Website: bh-photo
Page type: cross-sells
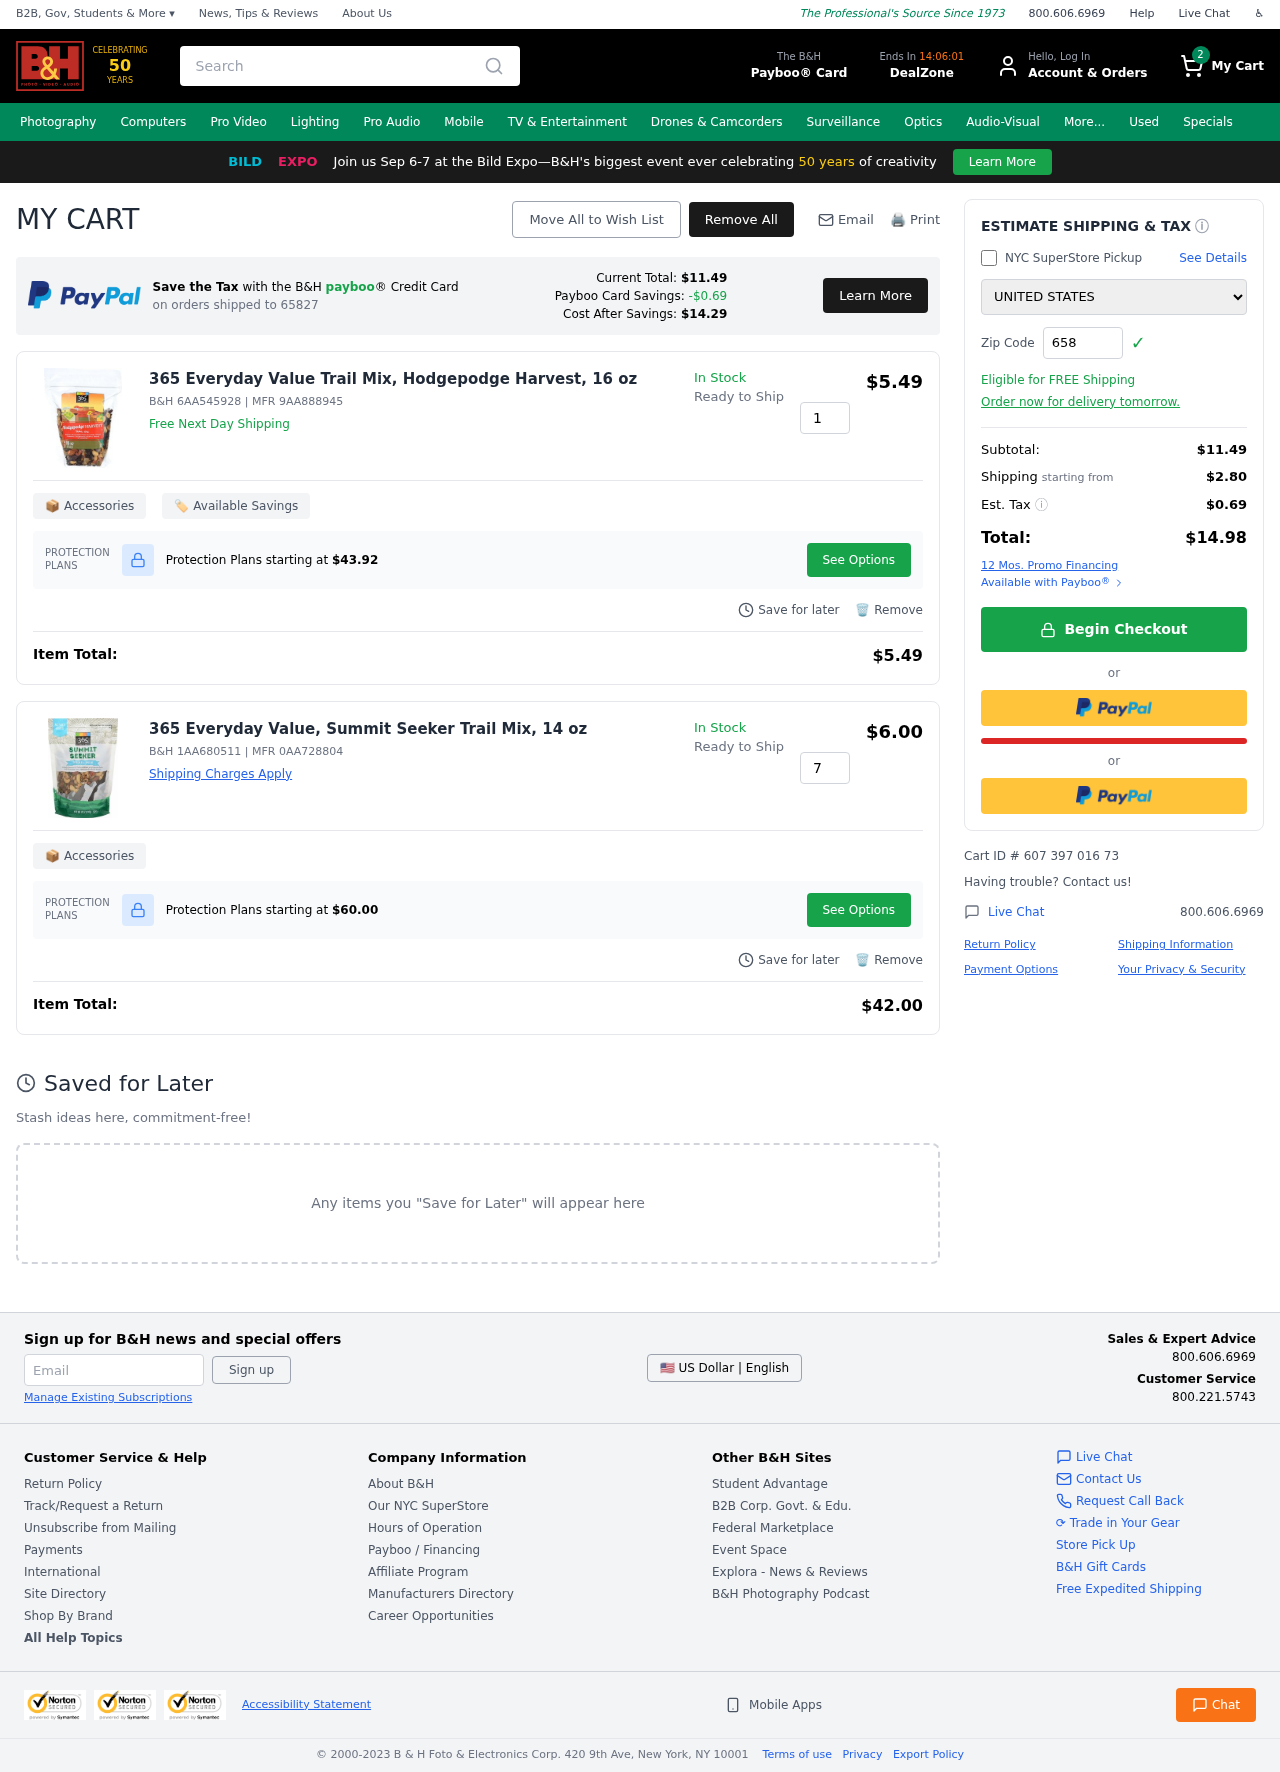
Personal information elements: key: PII_COUNTRY
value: United States
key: PII_POSTCODE
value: on orders shipped to 65827
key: PII_POSTCODE2
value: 65827
Product elements: key: PRODUCT1_NAME
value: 365 Everyday Value Trail Mix, Hodgepodge Harvest, 16 oz
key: PRODUCT1_PRICE
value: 5.49
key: PRODUCT1_QUANTITY
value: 1
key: PRODUCT2_NAME
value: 365 Everyday Value, Summit Seeker Trail Mix, 14 oz
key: PRODUCT2_PRICE
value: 6
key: PRODUCT2_QUANTITY
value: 7
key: PRODUCT1_SKU
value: B&H 6AA545928
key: PRODUCT1_MFR
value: MFR 9AA888945
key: PRODUCT1_PROTECTION_PRICE
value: $43.92
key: PRODUCT1_ITEM_TOTAL
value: $5.49
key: PRODUCT2_SKU
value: B&H 1AA680511
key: PRODUCT2_MFR
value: MFR 0AA728804
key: PRODUCT2_PROTECTION_PRICE
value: $60.00
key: PRODUCT2_ITEM_TOTAL
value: $42.00
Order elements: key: ORDER_NUM_ITEMS
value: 2
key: PAYBOO_CURRENT_TOTAL
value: $11.49
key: ORDER_SUBTOTAL
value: $11.49
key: ORDER_SHIPPING_COST
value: $2.80
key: ORDER_TAX
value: $0.69
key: ORDER_TOTAL
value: $14.98
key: ORDER_ID
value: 607 397 016 73
Search elements: key: HEADER_SEARCH
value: Search
Other elements: key: PAYBOO_SAVINGS
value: -$0.69
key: PAYBOO_COST_AFTER_SAVINGS
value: $14.29